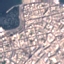
Land use / land cover class: Residential